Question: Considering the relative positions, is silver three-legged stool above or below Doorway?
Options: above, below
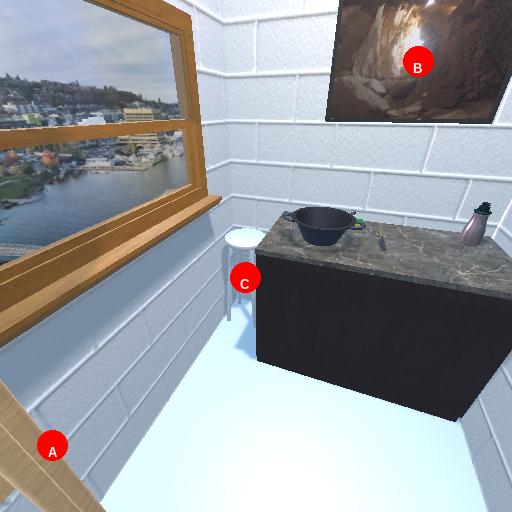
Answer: above